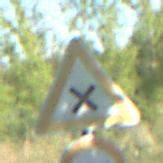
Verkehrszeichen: KreuzungOderEinmuendung
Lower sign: Ueberholverbot
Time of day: MorningAfternoon
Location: Outdoor (Nature)
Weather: Clear
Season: NotSpecified
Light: Natural